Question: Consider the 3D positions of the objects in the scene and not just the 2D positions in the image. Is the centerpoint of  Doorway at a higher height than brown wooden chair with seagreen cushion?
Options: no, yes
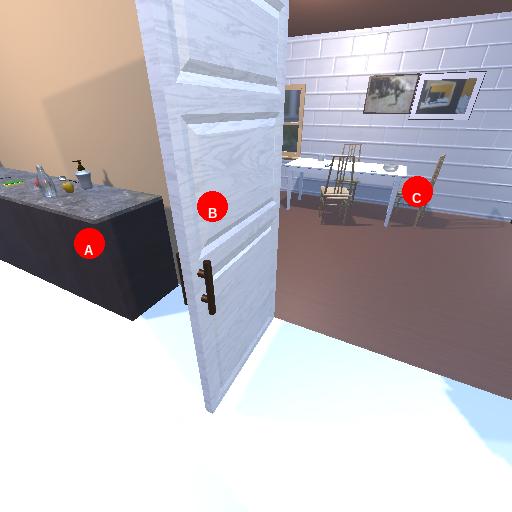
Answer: no